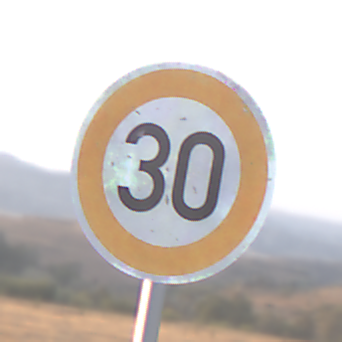
Verkehrszeichen: Geschwindigkeit30
Umgebung: Outdoor, Nature
Tageszeit: SunriseSunset
Wetter: PartlyCloudy
Licht: Natural
Jahreszeit: NotSpecified
Kontrast: HighContrast